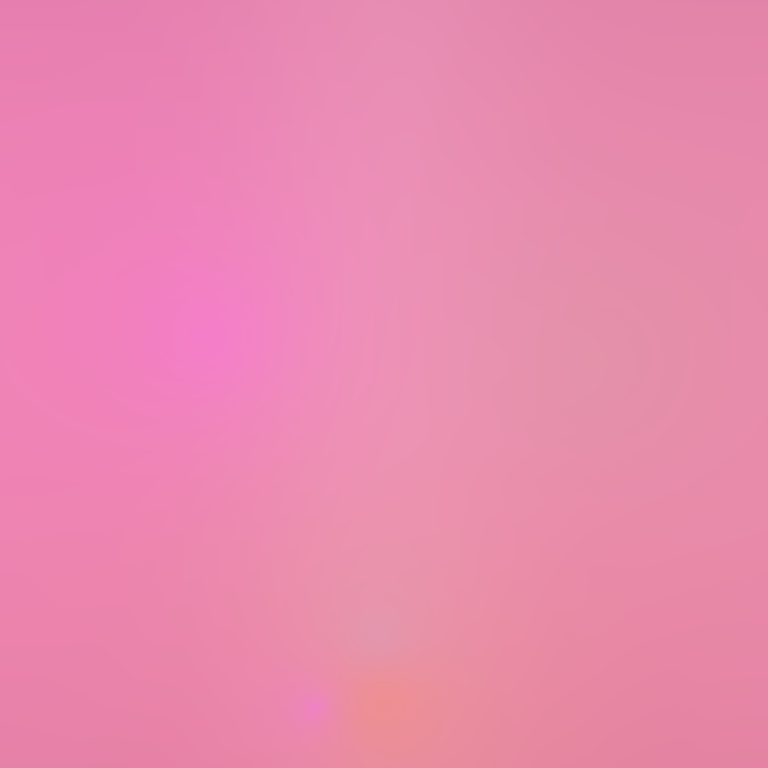
Abstract light effect, smooth gradient from soft pink to gentle peach, serene atmosphere, diffuse glow, no room, no furniture, no objects.